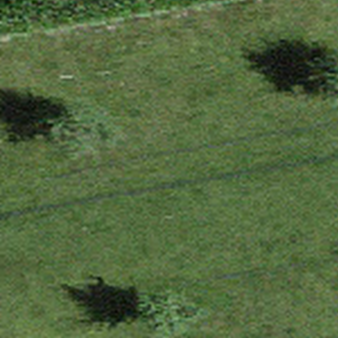
Label: other